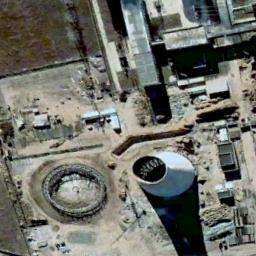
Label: thermal_power_station